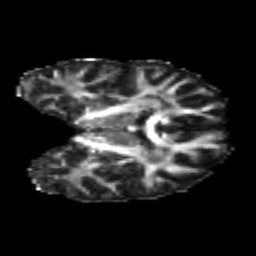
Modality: FA
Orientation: coronal
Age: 23
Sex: male
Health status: healthy
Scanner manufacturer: philips
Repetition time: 7.385 s
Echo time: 0.08599 s